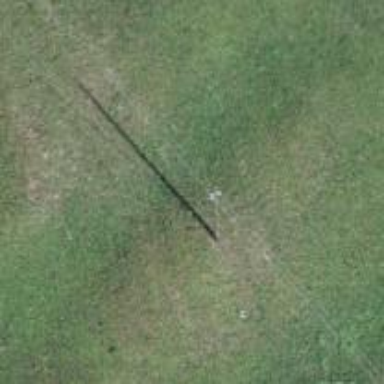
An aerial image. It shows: Utility pole in the area.